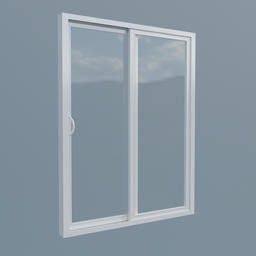
Label: architecture